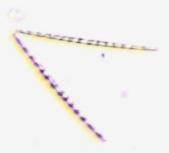
Label: Thalassionema